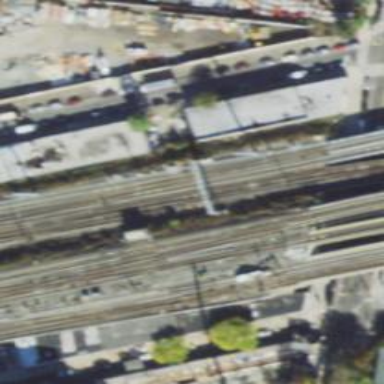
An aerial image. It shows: Electrified railway with rail tracks.